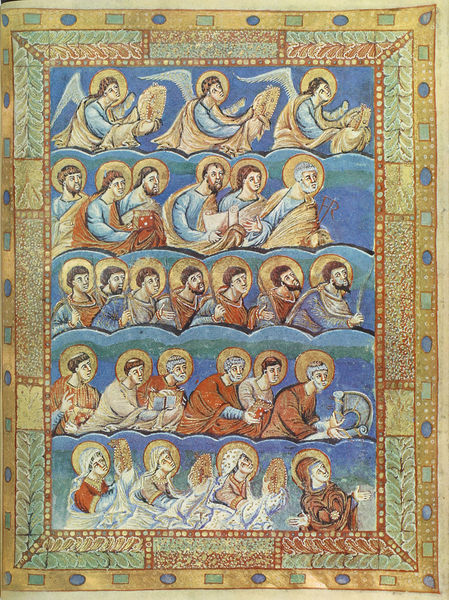
Titel: Sakramentar (Fragment) aus Metz
Künstler: Karl der Kahle
Institution: Paris, Bibliothèque Nationale
Schlagwörter: blau, blätter, gruppe, frauen, menschen, weiss, rot, tuch, muster, bibel, rahmen, gold, gotik, engel, seite, reihe, beten, heiligenschein, nimbus, romanik, heilige, handschrift, kostbar, buchmalerei, fluegel, maenner, ronamik